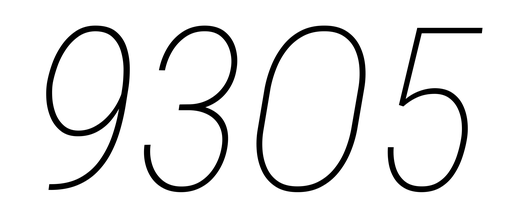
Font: Roboto-Italic_Condensed_Thin_Italic